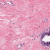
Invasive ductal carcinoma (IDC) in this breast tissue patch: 0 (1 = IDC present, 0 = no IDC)